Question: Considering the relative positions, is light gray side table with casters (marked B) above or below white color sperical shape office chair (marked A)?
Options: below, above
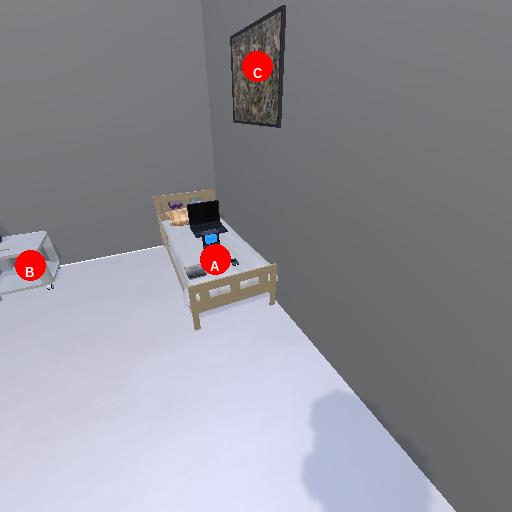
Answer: below